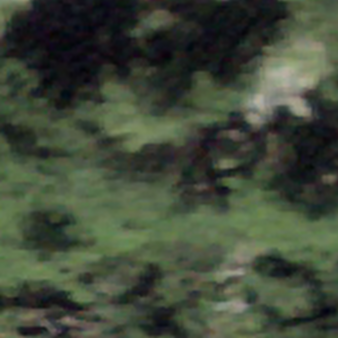
Label: other